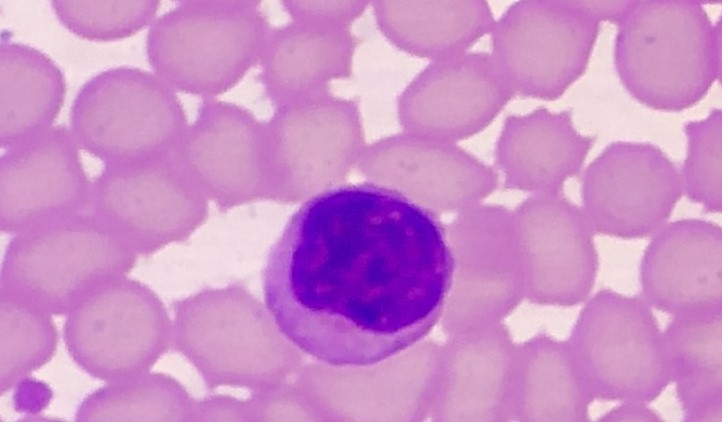
White blood cell type: Lymphocyte